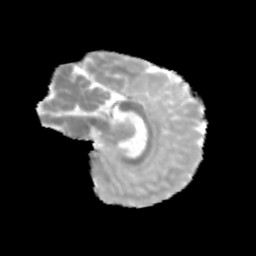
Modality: MD
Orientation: sagittal
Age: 9
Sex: male
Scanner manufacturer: siemens
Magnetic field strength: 3 T
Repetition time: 3.8 s
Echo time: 0.07 s